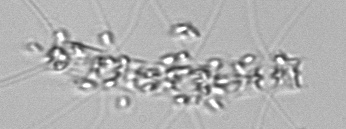
Label: Chaetoceros_didymus_TAG_external_flagellate